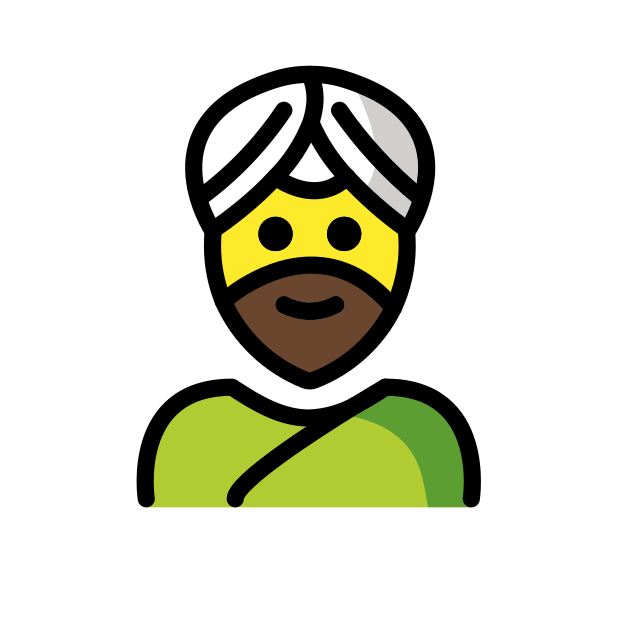
man wearing turban